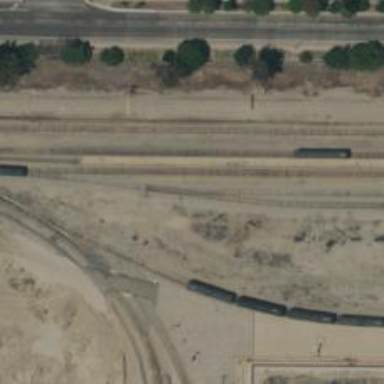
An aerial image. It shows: Rail spur service.